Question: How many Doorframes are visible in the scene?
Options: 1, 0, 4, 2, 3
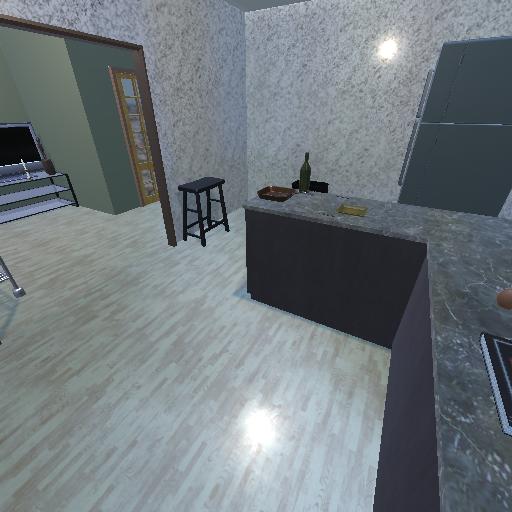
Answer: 1